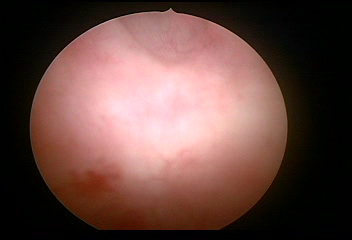
Modality: WLC
Class: Normal mucosa
Bladder cancer association: No